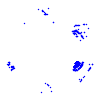
Particle: kaon